Question: I a have a table like this:

and I want to combine colums 'uitvoeringid' and 'uitvoeringoms' and output as one with space between them.
This is my class:
'''
public function getBanden($id = NULL, $merk = NULL, $seizoen = NULL)
{
$sql = "SELECT * FROM Uitvoering";
if(!empty($id))
{
$sql .= " WHERE uitvoeringid=:id";
if(!empty($merk)) { $sql .= " AND merkcode=:merk"; }
if(!empty($seizoen)) { $sql .= " AND uitvoeringseizoen=:seizoen"; }
}
else if(!empty($merk))
{
$sql .= " WHERE merkcode=:merk";
if(!empty($seizoen)) { $sql .= " AND uitvoeringseizoen=:seizoen"; }
$sql .= " ORDER BY uitvoeringvoertuigtype ASC, uitvoeringoms ASC";
}
try
{
$stmt = $this->db->prepare($sql);
if(!empty($id)) { $stmt->bindParam(":id", $id, PDO::PARAM_INT); }
if(!empty($merk)) { $stmt->bindParam(":merk", $merk, PDO::PARAM_STR); }
if(!empty($seizoen)) { $stmt->bindParam(":seizoen", $seizoen, PDO::PARAM_STR); }
$stmt->execute();
$this->bandenlijst = $stmt->fetchAll(PDO::FETCH_OBJ);
$stmt->closeCursor();
return $this->bandenlijst;
}
catch (Exception $e)
{
die ( $e->getMessage() );
}
}
'''
This is a part of my file where I output the data:
'''
if(isset($_POST['band_submit']) && $_POST['band_submit'] == "Zoek" || isset($_GET['merk']) && isset($_GET['type']) && isset($_GET['profiel']))
{
$merk = NULL;
$seizoentype = NULL;
if(isset($_POST['band_submit']) && $_POST['band_submit'] == "Zoek")
{
if($_POST['band_seizoen'] != "0") { $seizoentype = $_POST['band_seizoen']; }
$merk = $_POST['band_merk'];
}
else if(isset($_GET['merk']) && isset($_GET['type']))
{
if($_GET['type'] != "0") { $seizoentype = $_GET['type']; }
$merk = $_GET['merk'];
}
else { $seizoentype = NULL; $merk = NULL; }
$strSeizoen = NULL;
if ($seizoentype == "ZO") { $strSeizoen = "Onze zomerbanden"; }
elseif ($seizoentype == "WI") { $strSeizoen = "Onze winterbanden"; }
elseif ($seizoentype == "AS") { $strSeizoen = "Onze All-seasonbanden"; }
elseif ($seizoentype == "OV") { $strSeizoen = "Onze Overige banden"; }
else { $strSeizoen = "Alle A-merken en topklasse huismerken"; }
echo " <h2>" . $strSeizoen . "</h2>
<br />
";
$merken = $merkclass->getMerken($merk);
$banden = $bandclass->getBanden(NULL, $merk, $seizoentype);
$nCount = 0;
$selband = NULL;
?>
<img src="http://www.website.net/logos/<?php echo str_replace(".png", "_150.png", $merken[0]->merk_logo); ?>" width="150" class="logo" alt="<?php echo $merken[0]->merk_naam; ?>"/>
<div id="merken">
<ul>
<?php
foreach($banden as $band)
{
?>
<li><a href="http://example-website.com/<?php
echo $band->merkcode;?>/<?php if(isset($seizoentype) && $seizoentype == "ZO") {echo "zomerbanden";}
else if ($seizoentype == "WI") {echo "winterbanden";}
else if ($seizoentype == "AS") {echo "all-season-banden";}
else if ($seizoentype == "OV") {echo "overig";}
else{ echo "alle-types";}?>/<?php echo $band->uitvoeringid;?>">
<?php echo str_replace(array(' ', ',', '/', '!'), '-',strtolower($band->uitvoeringoms));?>
</a>
</li>
<?php
if(isset($_GET['profiel']) && $band->uitvoeringid == $_GET['profiel']) { $selband = $band; }
$nCount++;
}
if(empty($selband) && count($banden) > 0)
{
$selband = $banden[0];
}
else if(count($banden) > 0)
{
}
else
{
echo " <li>Nothing Found</li>
";
}
?>
</ul>
<div class="clearboth"></div>
</div>
'''
How can I manage to keep the working of this the same but combine 'uitvoeringid' and 'uitvoeringoms' to one output.
So in this part:
'''
<a href="http://example-website.com/<?php
echo $band->merkcode;?>/<?php if(isset($seizoentype) && $seizoentype == "ZO") {echo "zomerbanden";}
else if ($seizoentype == "WI") {echo "winterbanden";}
else if ($seizoentype == "AS") {echo "all-season-banden";}
else if ($seizoentype == "OV") {echo "overig";}
else{ echo "alle-types";}?>/<?php echo $band->uitvoeringid;?>">
<?php echo str_replace(array(' ', ',', '/', '!'), '-',strtolower($band->uitvoeringoms));?>
</a>
'''
I want this line '<?php echo $band->uitvoeringid;?>' to be 'uitvoeringoms' and 'uitvoeringid' combined to something like "test-2341"
I tried something like:
'''
$sql = "SELECT concat(uitvoeringid, uitvoeringoms) AS single FROM Uitvoering";
'''
But I still want to SELECT everything and not only (uitvoeringid, uitvoeringoms)
I got a bit lost trying to get this working in a good way. Can somebody help me please? :)
It was very hard to explain this in a good way for me so I hope you guys understand it.
Thanks
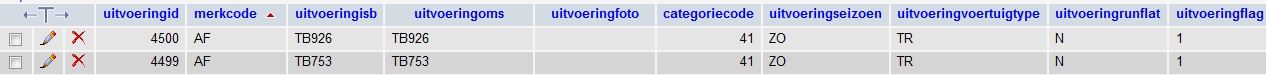
Answer: Isn't this what you are looking for? A space in the middle?
'''
$sql = "SELECT *,concat(uitvoeringid, ' ', uitvoeringoms) AS single FROM Uitvoering";
'''
Or simply:
'''
echo $uitvoeringsid.' '.$uitvoeringoms;
'''